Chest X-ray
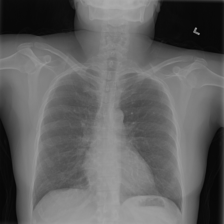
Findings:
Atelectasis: negative
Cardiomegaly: negative
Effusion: negative
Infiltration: negative
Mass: negative
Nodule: negative
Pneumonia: negative
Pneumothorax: negative
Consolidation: negative
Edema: negative
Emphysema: negative
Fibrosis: negative
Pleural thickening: negative
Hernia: negative